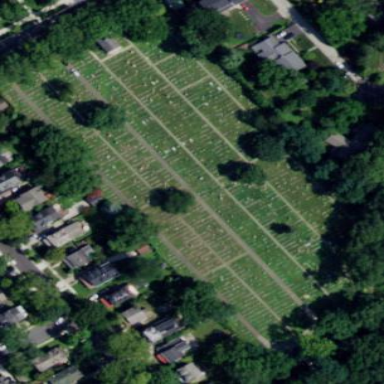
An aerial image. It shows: Cemetery.